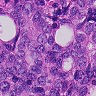
Metastatic tissue present: yes